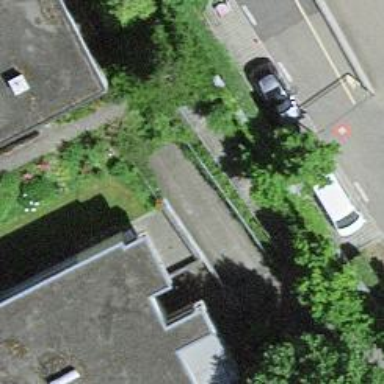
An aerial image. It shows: Group of garages.